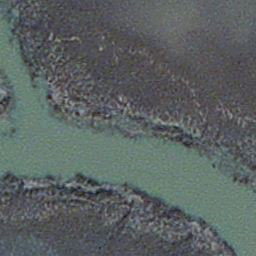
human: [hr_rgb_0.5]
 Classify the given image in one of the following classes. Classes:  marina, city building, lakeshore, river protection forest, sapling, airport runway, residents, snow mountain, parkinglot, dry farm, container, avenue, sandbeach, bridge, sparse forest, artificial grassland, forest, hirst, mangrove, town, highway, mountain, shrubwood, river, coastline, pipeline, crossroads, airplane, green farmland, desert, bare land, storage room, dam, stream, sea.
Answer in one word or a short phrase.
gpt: stream